Interaction volume radius: 10 \u00c5
Interaction volume height: 35 \u00c5
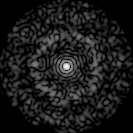
Disorder parameter: 0.8312